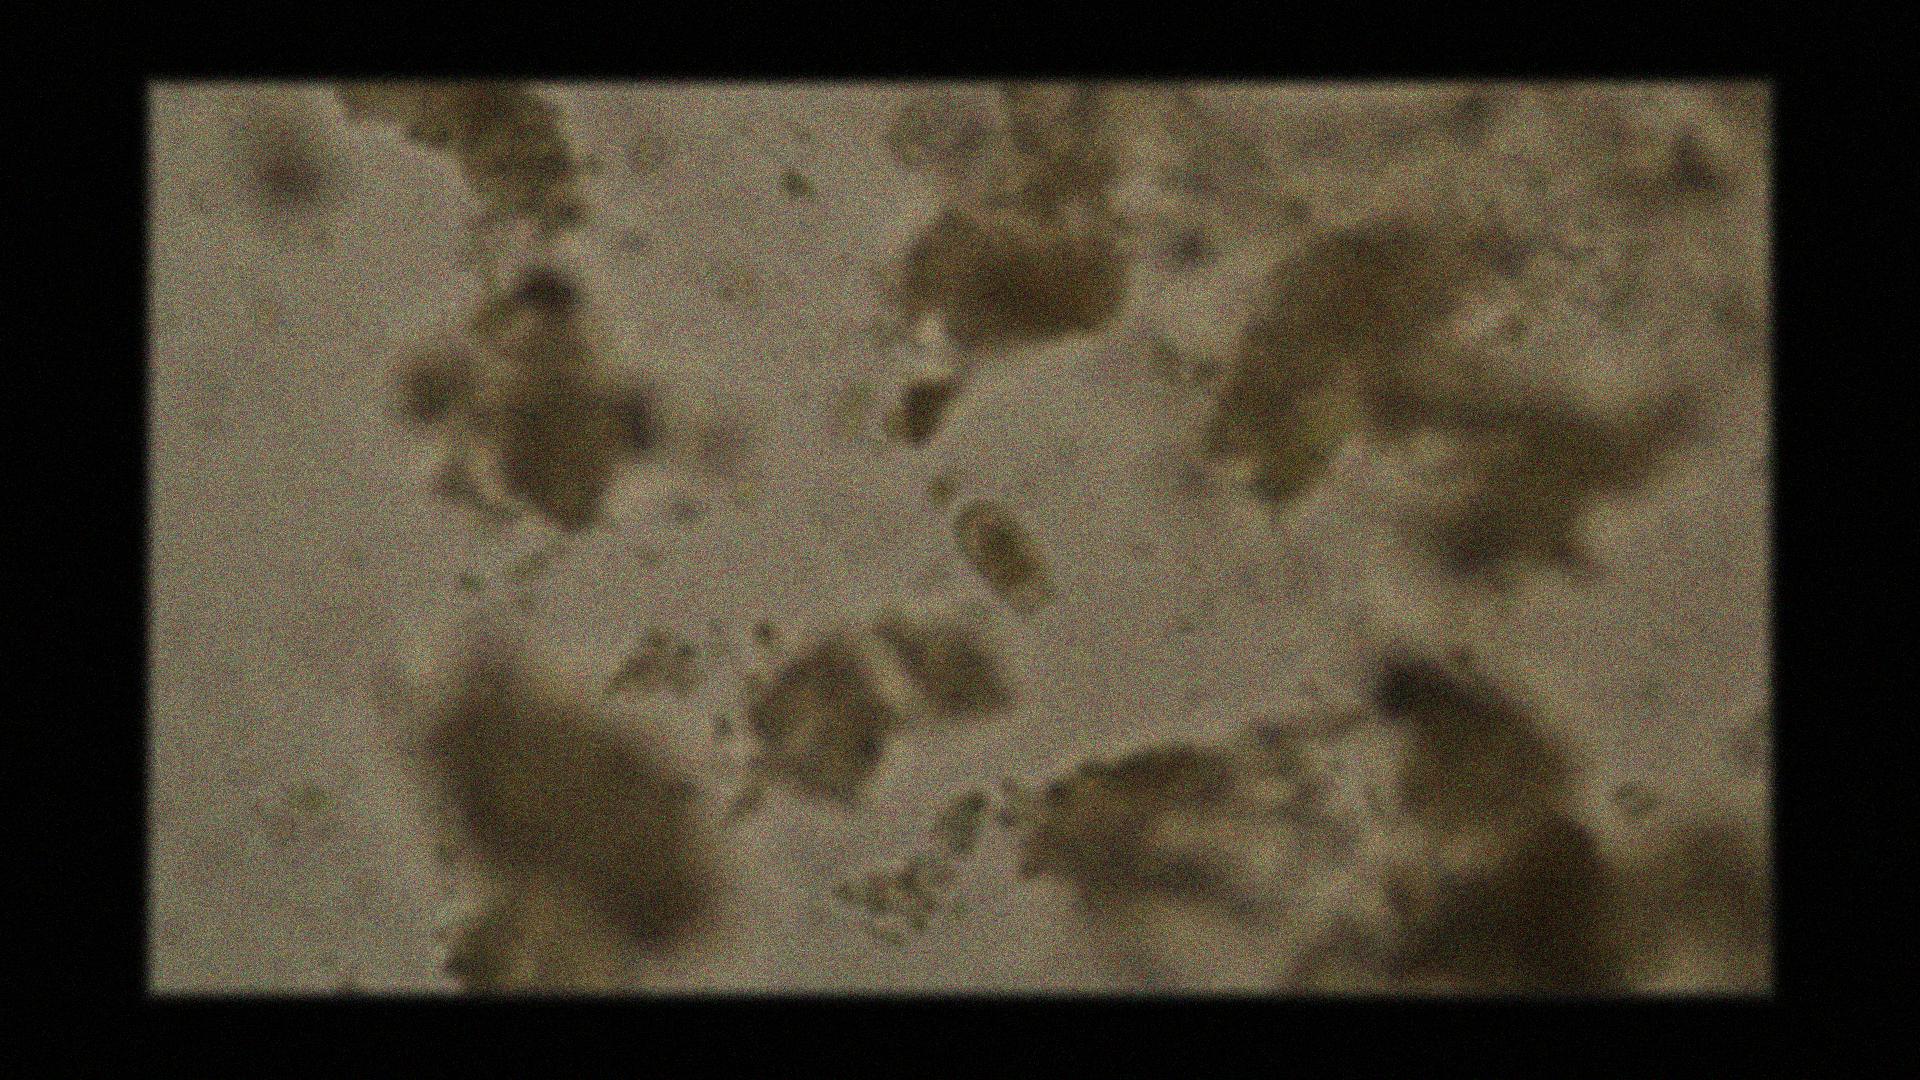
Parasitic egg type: Capillaria philippinensis